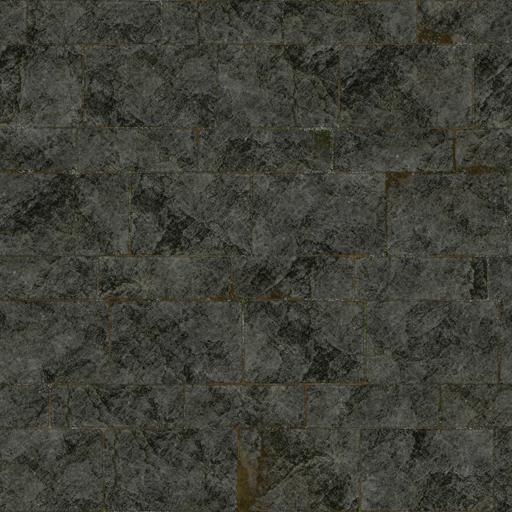
Tags: broken grey medival stone tiled tiles